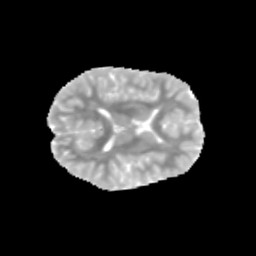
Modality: MD
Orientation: axial
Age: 10
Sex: male
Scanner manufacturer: siemens
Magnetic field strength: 3 T
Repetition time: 3.8 s
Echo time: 0.07 s